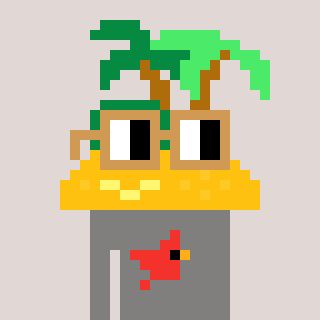
a pixel art character with square brown glasses, a island-shaped head and a bluegrey-colored body on a warm background